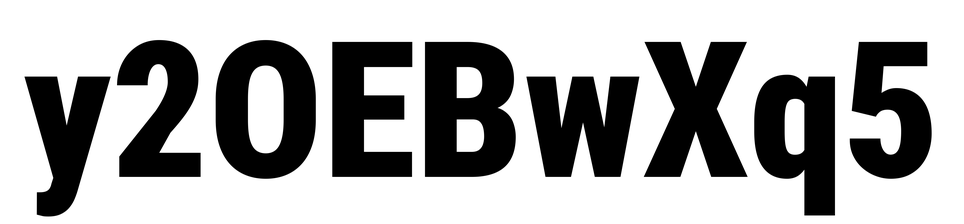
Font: Roboto_Condensed_Black